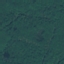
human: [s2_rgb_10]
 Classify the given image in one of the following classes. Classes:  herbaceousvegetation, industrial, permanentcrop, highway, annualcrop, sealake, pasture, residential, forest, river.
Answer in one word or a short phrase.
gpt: Forest